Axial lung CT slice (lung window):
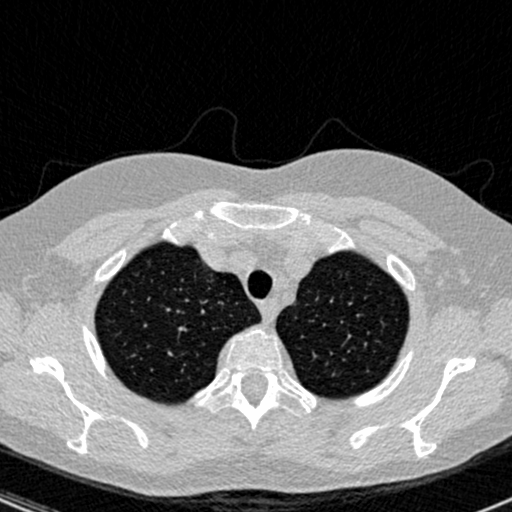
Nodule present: no